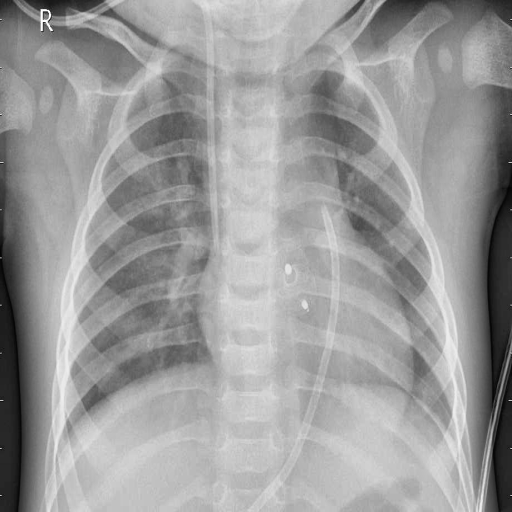
Finding: PNEUMONIA